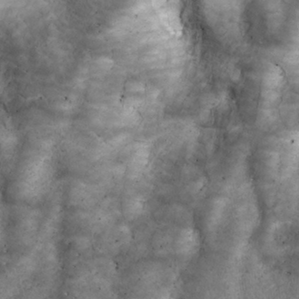
Label: non_frost